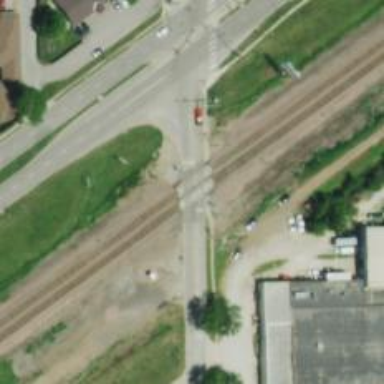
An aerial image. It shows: Railway level crossing.